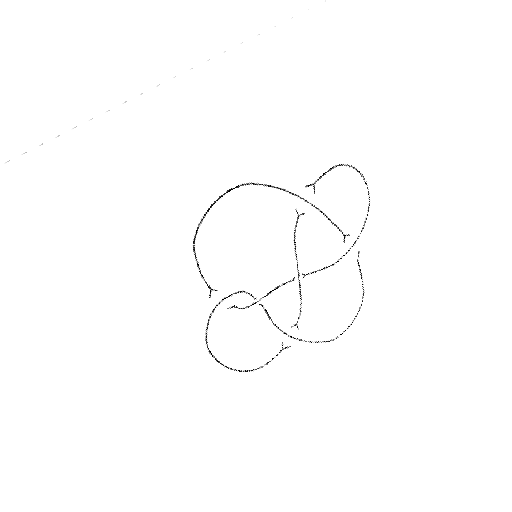
Crossing number: 6